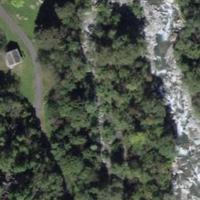
EUNIS habitat code: 15
Species observed at this site:
Impatiens parviflora
Melanargia galathea